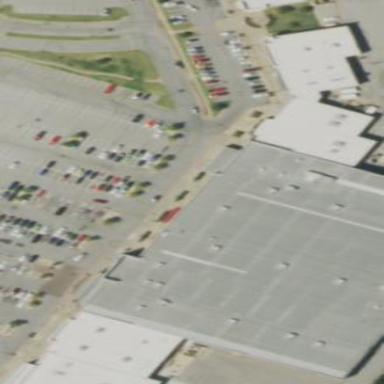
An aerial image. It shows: Retail building housing department store.